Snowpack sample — Buffalo Mountain, Silverthorne, Colorado, USA (1/25/25, 10:11 AM MST)
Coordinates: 39.6222, -106.1139
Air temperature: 22 °F
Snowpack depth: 110 cm
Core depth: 10 cm
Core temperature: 46.4 °F
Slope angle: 12°, slope face: 102°
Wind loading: high
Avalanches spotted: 0
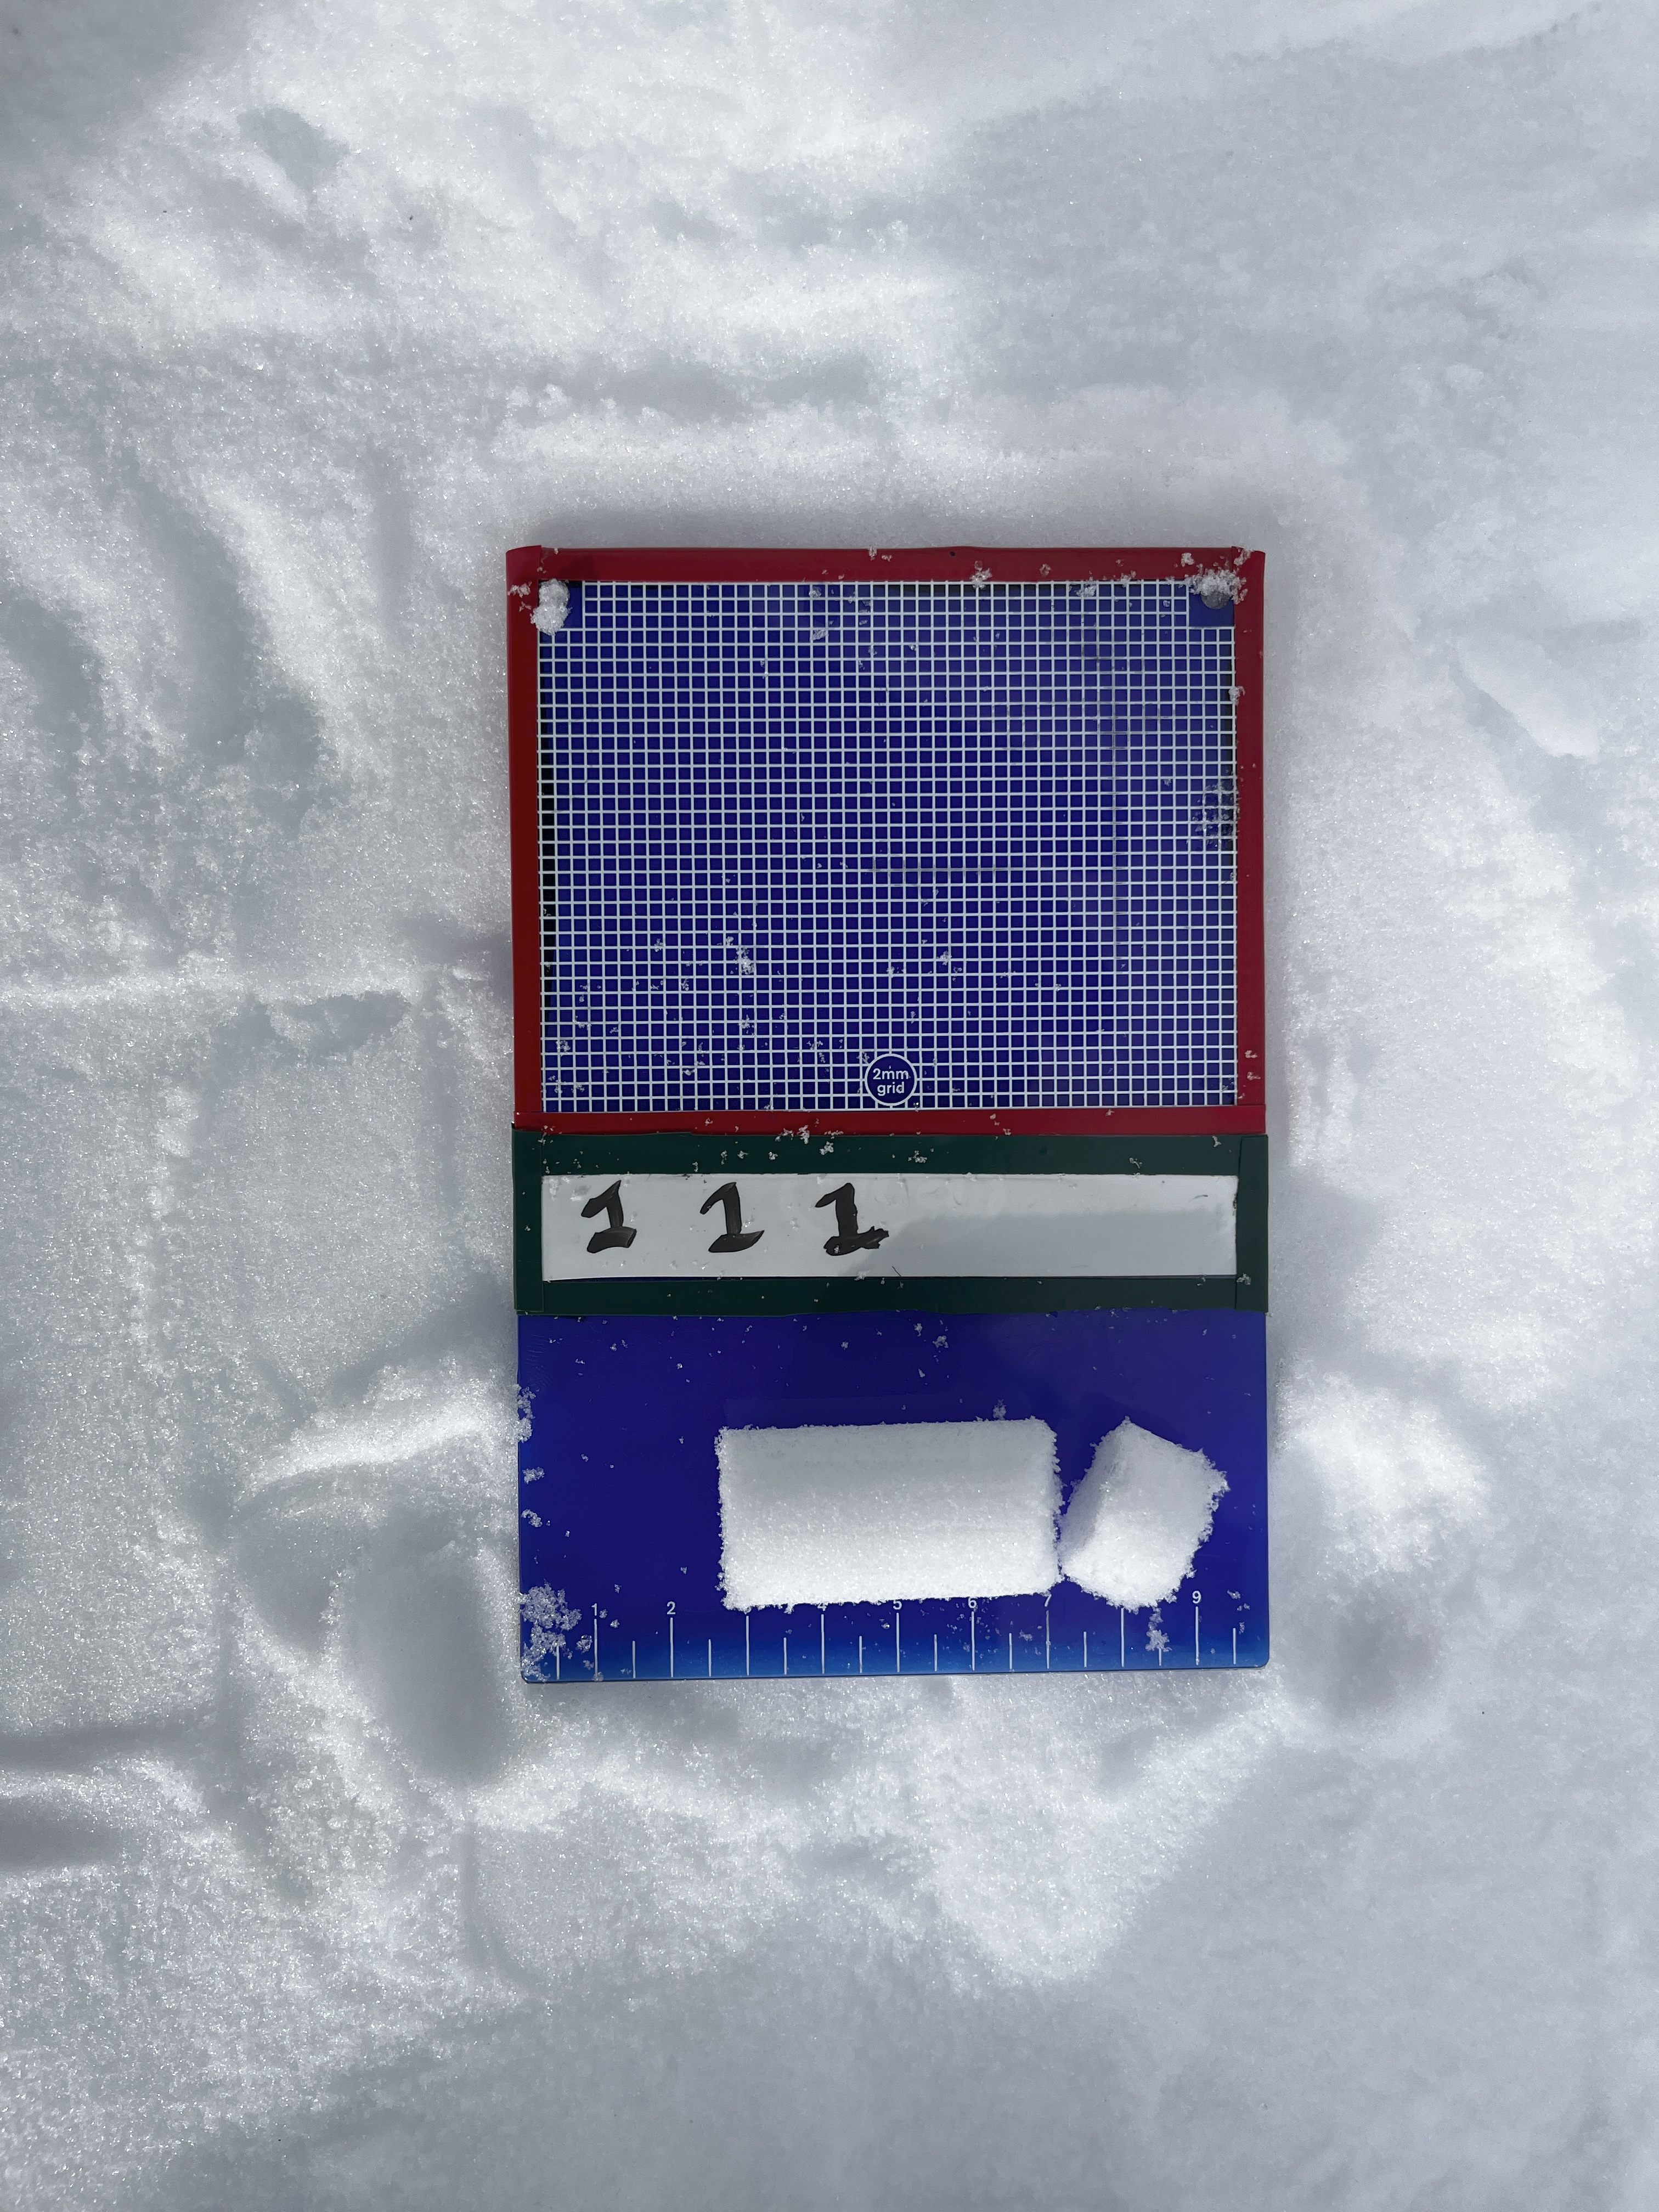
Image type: crystal_card
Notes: No avalanches nearby, collected on the outskirts of a fire break 15 meters from the treeline, on way to Buffalo and Red Mountain